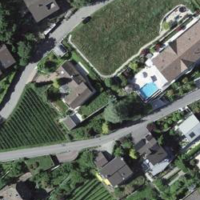
EUNIS habitat code: 54
Species observed at this site:
Lamium galeobdolon